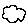
Label: cloud